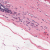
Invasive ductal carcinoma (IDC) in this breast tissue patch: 0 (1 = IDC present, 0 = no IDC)